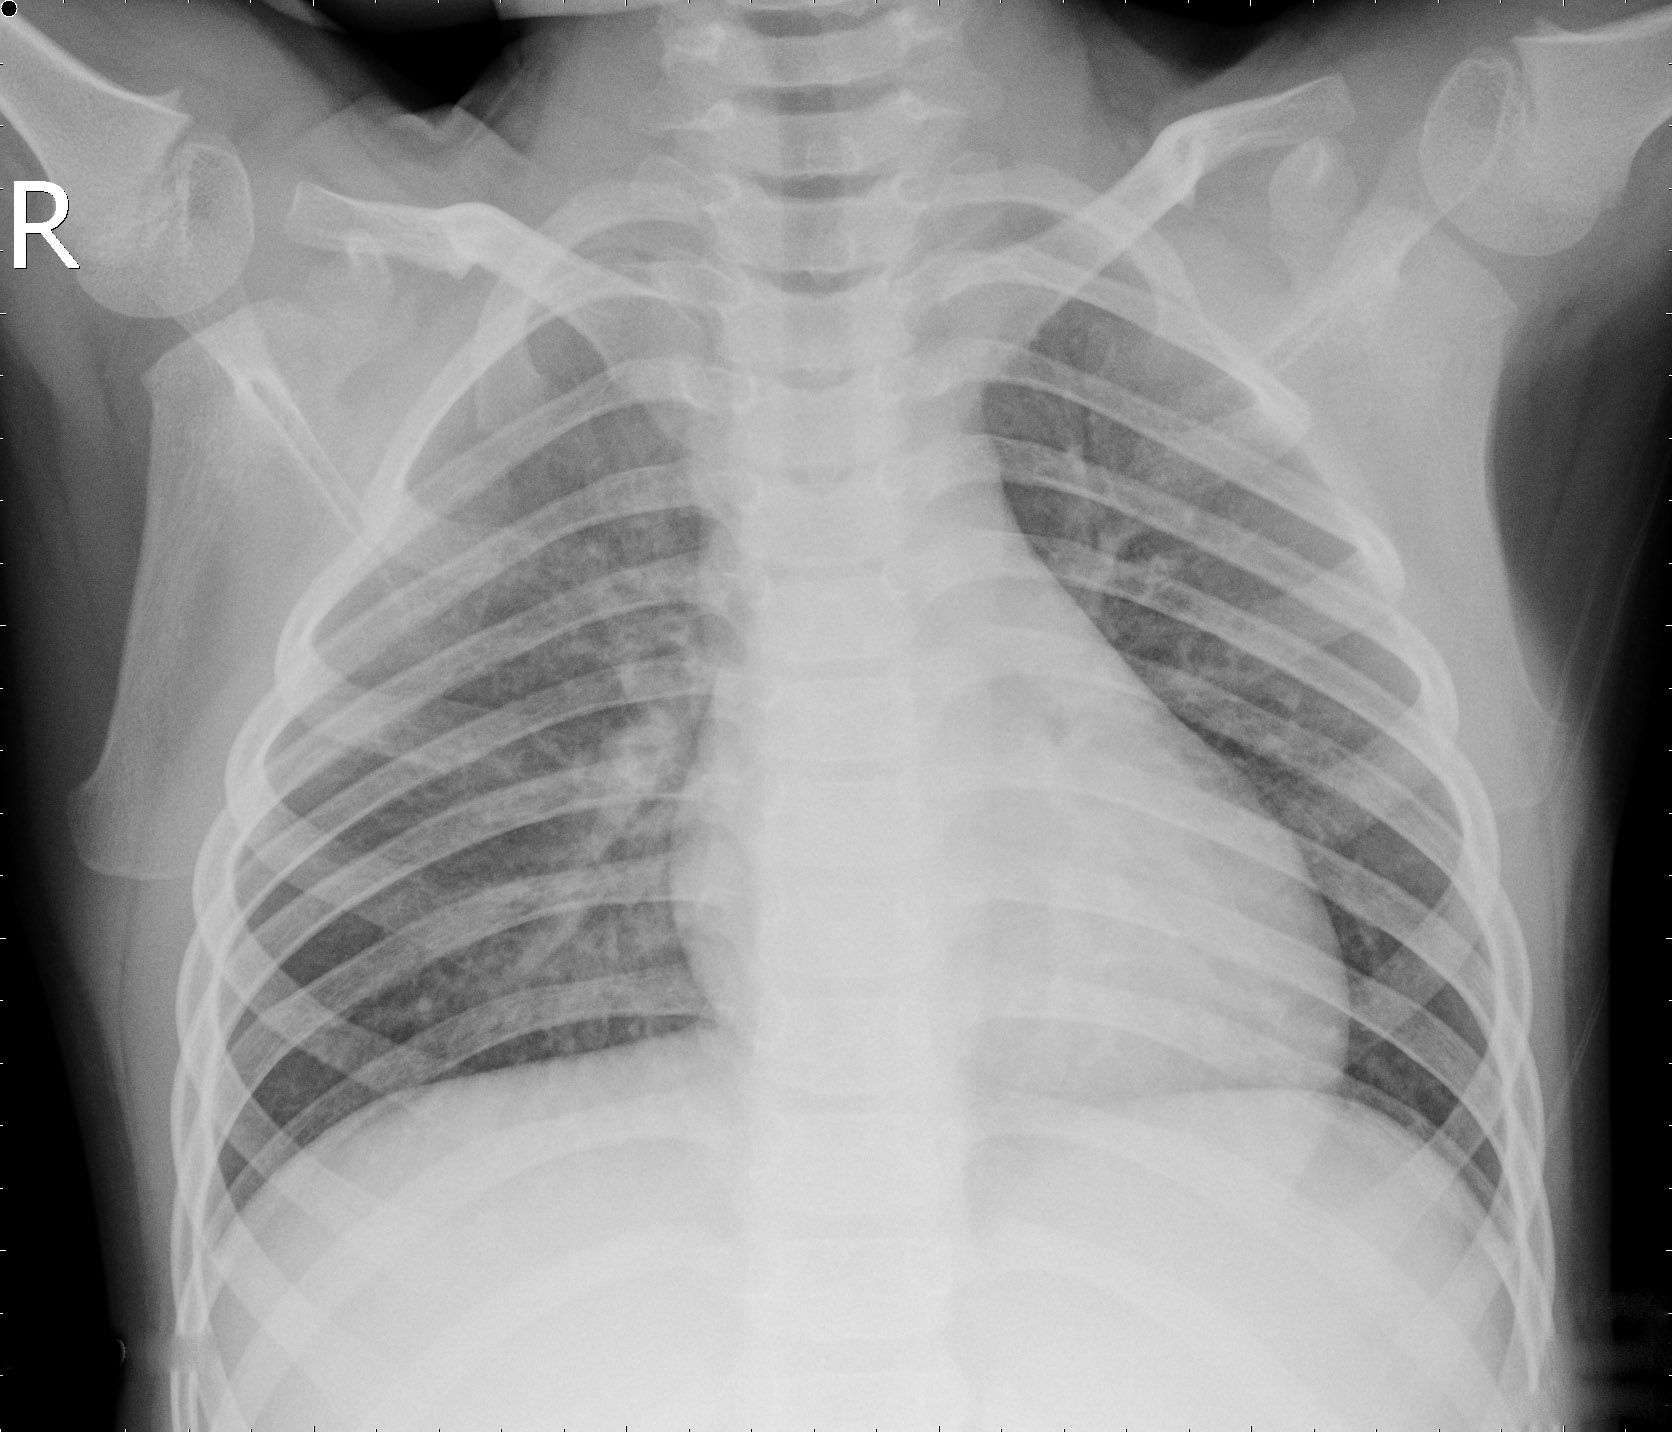
Diagnosis: NORMAL